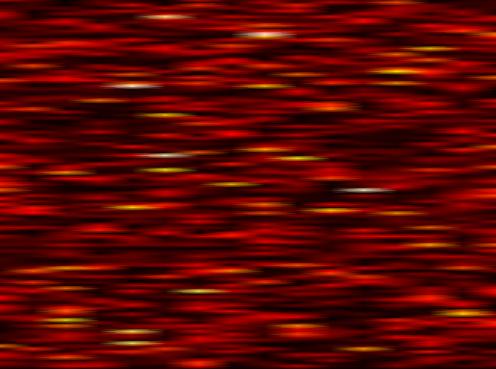
Label: FOFDM